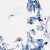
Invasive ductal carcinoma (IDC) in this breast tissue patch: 0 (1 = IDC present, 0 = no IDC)